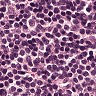
Metastatic tissue present: no